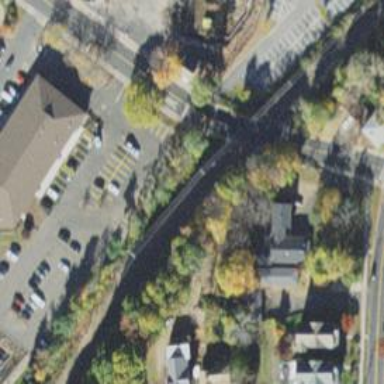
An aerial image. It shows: Level crossing with lights on the railway.